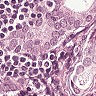
Metastatic tissue present: yes